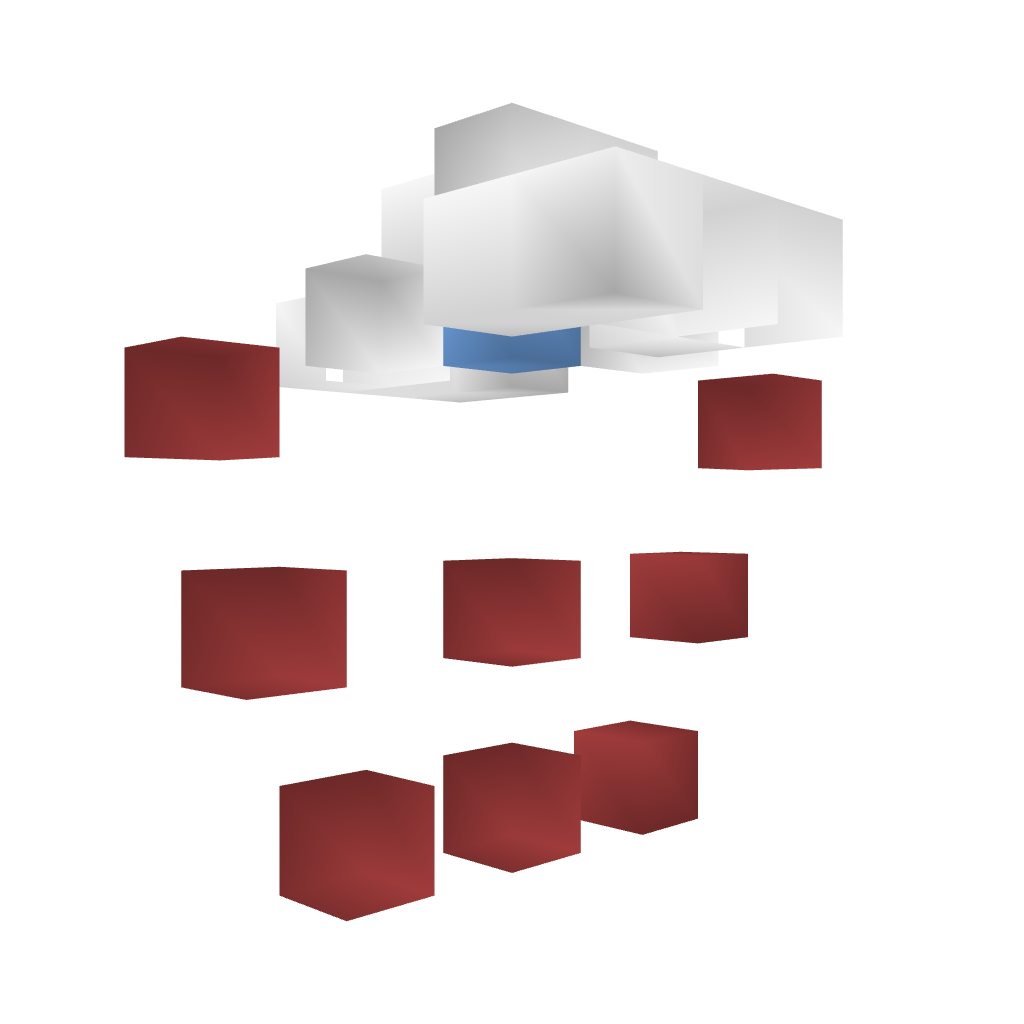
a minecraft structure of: Fairtrade bad low quality